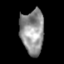
Tissue: skin
Cell type: Epithelial cells
Senescence score: 0.2169
Nuclear area (px): 1025
Mean DAPI intensity: 146.214